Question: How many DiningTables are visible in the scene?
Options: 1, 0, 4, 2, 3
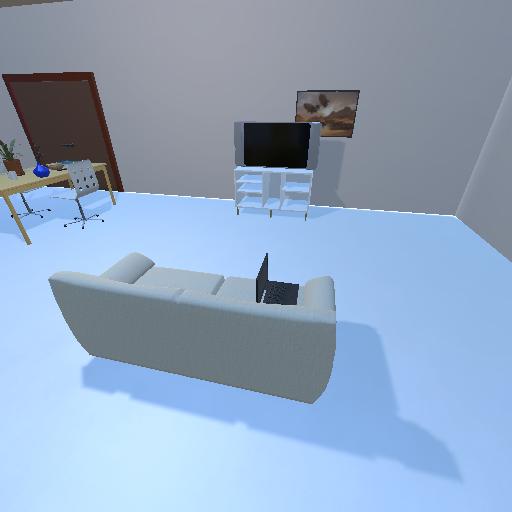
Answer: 1